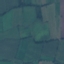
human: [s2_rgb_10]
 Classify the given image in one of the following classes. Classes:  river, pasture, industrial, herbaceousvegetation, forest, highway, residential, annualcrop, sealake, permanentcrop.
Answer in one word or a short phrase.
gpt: Pasture